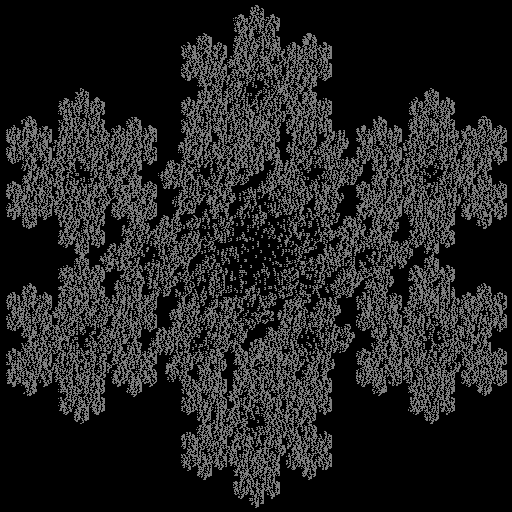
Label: koch_snowflake